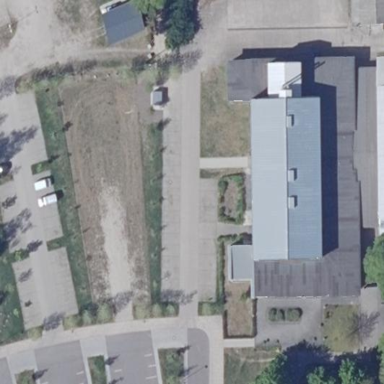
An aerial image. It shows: Public building that serves as arts centre.